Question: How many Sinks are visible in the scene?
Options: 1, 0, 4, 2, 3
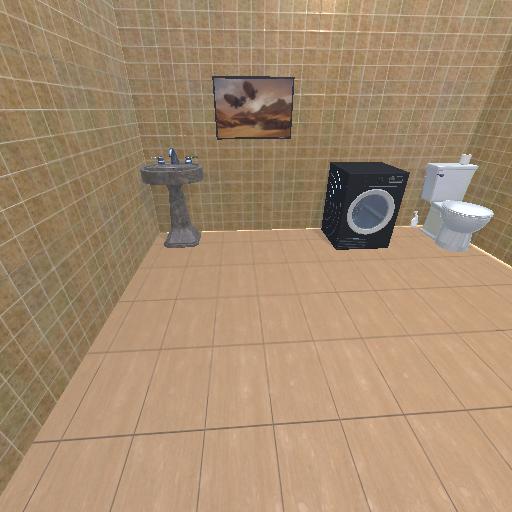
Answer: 1